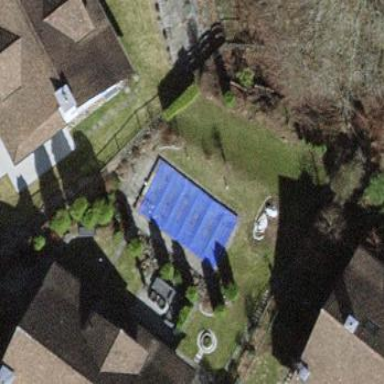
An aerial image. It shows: Swimming pool located in leisure land.